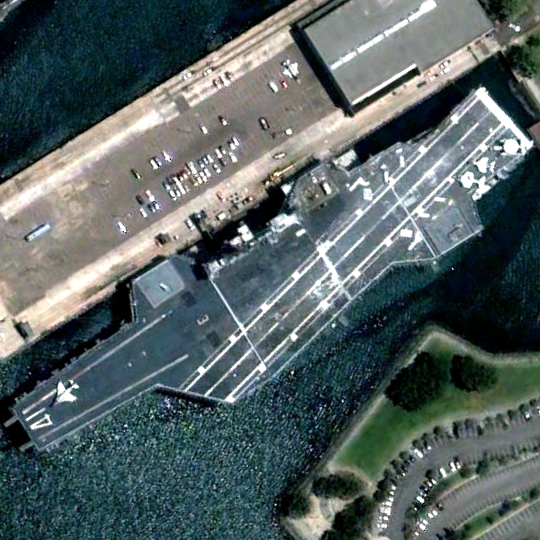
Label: aircraft_carrier